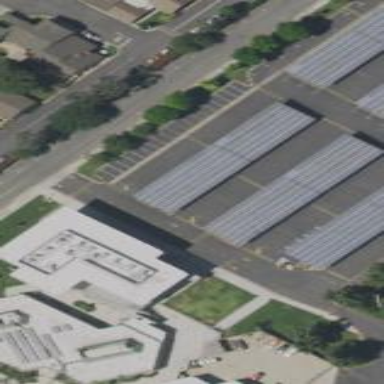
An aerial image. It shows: Solar photovoltaic panel generator on roof.